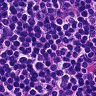
Metastatic tissue present: no